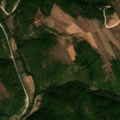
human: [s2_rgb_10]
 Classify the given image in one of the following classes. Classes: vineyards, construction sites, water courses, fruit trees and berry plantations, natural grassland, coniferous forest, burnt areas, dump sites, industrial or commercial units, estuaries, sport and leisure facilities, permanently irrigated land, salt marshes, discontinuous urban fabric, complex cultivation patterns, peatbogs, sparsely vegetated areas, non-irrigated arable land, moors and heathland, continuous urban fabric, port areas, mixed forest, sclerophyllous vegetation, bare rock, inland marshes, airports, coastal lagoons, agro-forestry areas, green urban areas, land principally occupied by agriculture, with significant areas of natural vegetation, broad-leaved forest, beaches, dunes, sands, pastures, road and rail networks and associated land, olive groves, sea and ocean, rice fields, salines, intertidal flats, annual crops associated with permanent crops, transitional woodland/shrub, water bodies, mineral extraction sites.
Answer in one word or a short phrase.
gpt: complex cultivation patterns, broad-leaved forest, transitional woodland/shrub